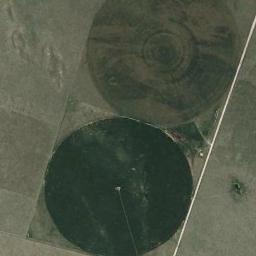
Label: circular_farmland